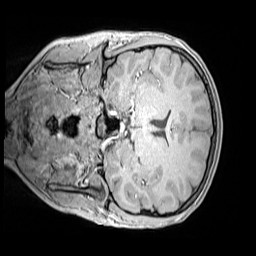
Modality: MP2RAGE
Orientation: coronal
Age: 13
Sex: female
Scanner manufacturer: siemens
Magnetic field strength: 3 T
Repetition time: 4 s
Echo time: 0.00299 s